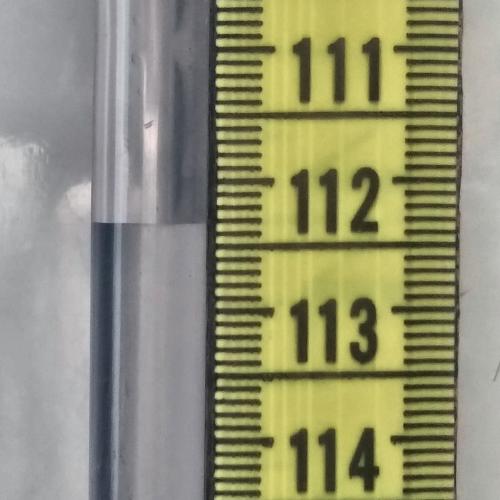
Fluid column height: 112.3 cm